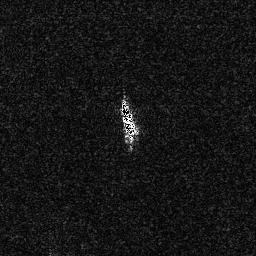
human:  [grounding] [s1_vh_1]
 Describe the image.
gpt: In the satellite image, there is  <ref>1 medium ship </ref> <box>[[46, 37, 53, 54, 0]]</box> located at center.